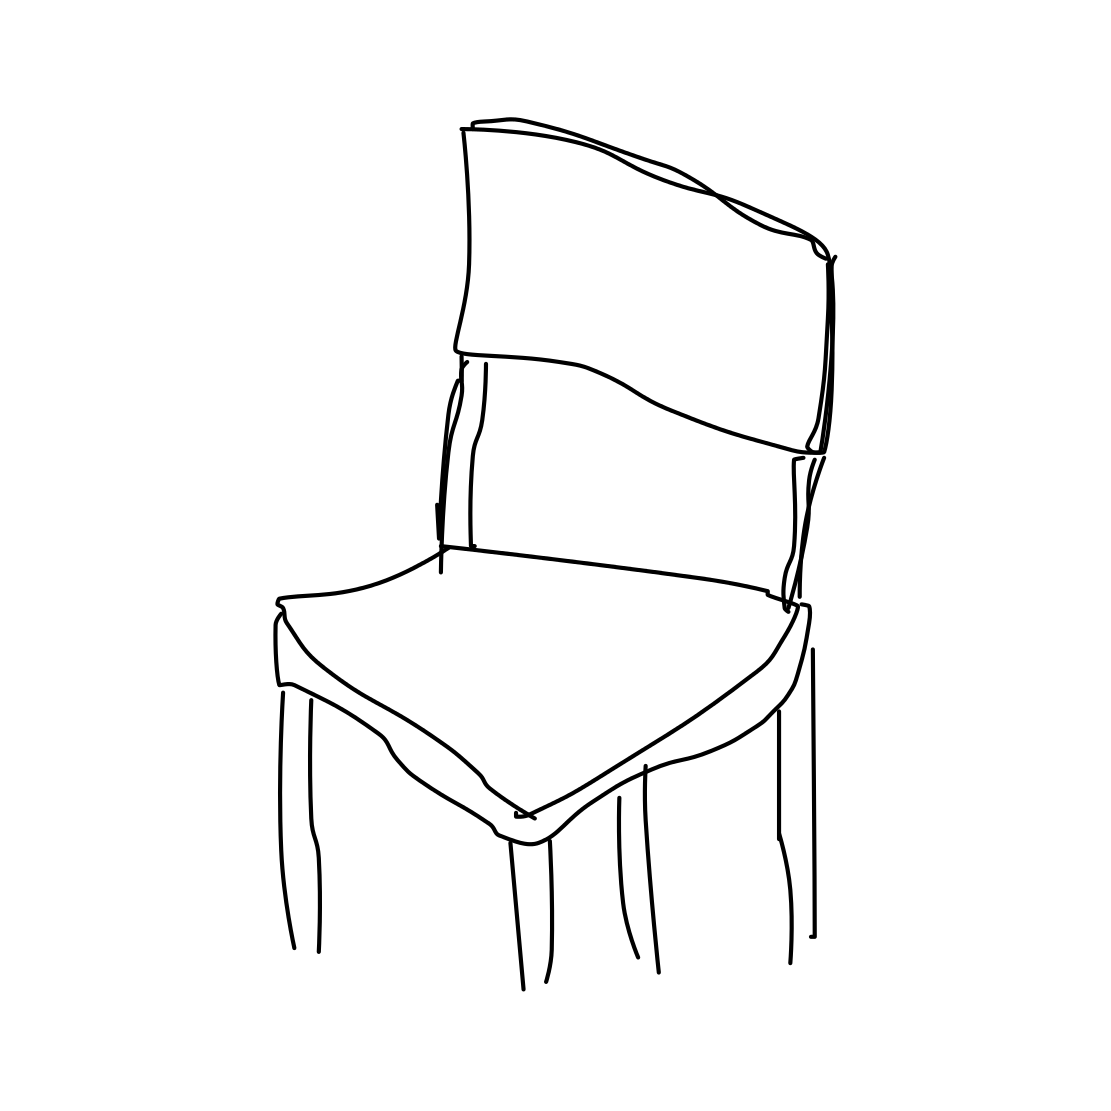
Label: chair